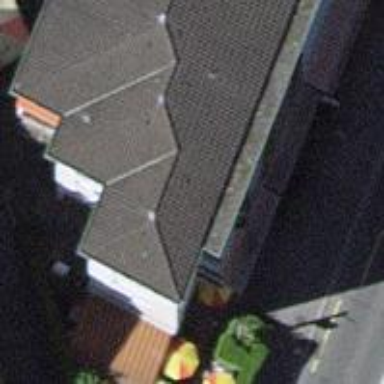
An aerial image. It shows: Restaurant.